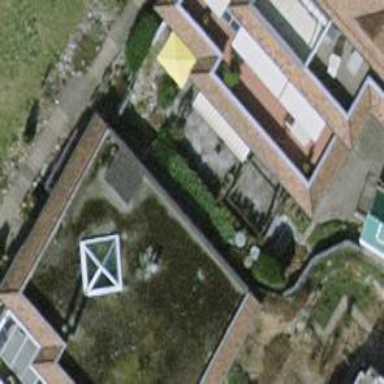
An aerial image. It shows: Terrace building.